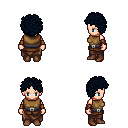
a pixel art fantasy rpg character, female body template, human, light skin, leather chest armor, robe skirt, raven curly afro hairstyle, cloth bracers, brown shoes, four views (front, back, left, right), 2x2 character sprite sheet, small pixel art, hard edges, no anti-aliasing